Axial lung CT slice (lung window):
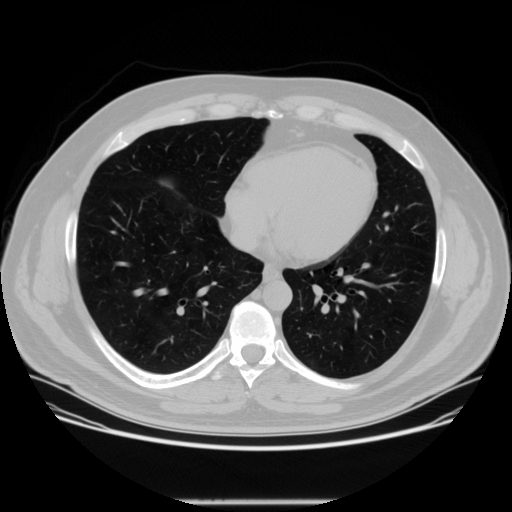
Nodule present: no